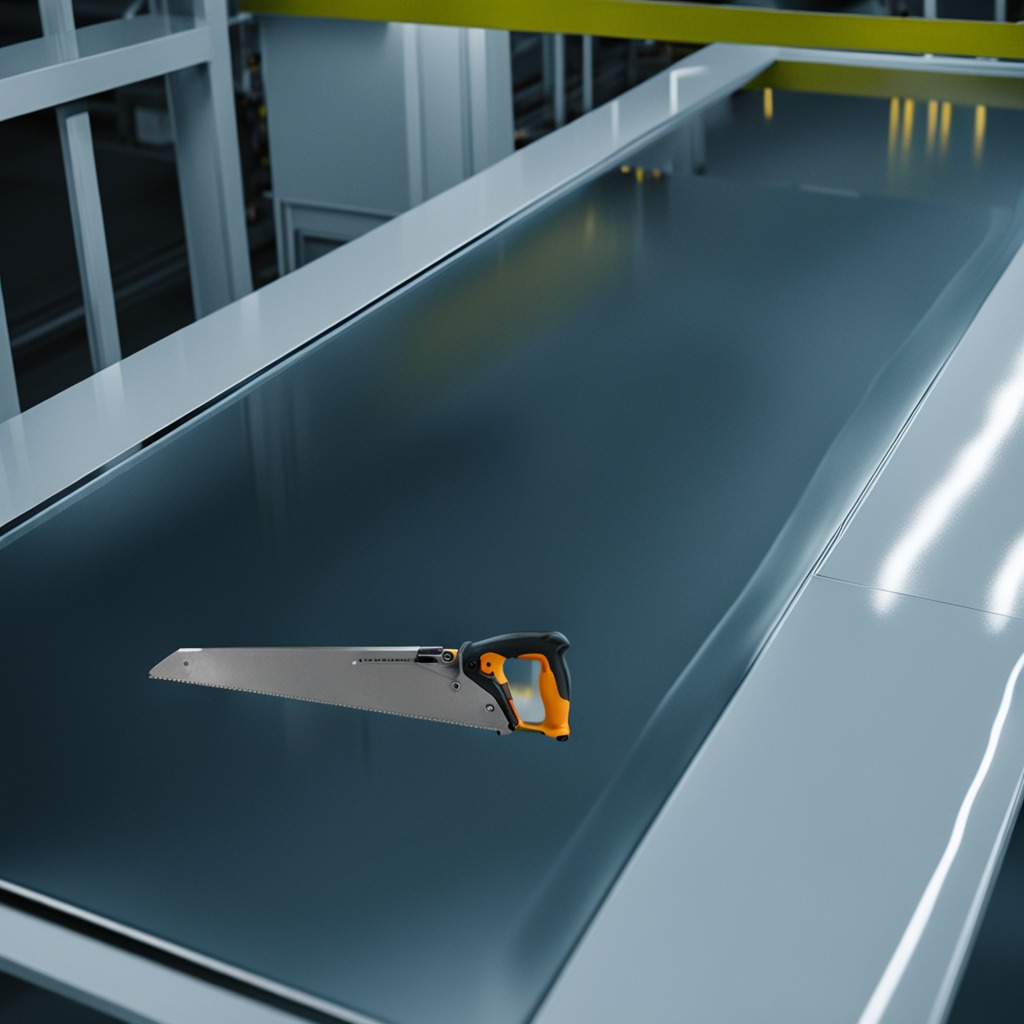
A metal saw is lying on a high-gloss table in a ship maintenance bay.